Question: I am building a chat program which uses a server and a client. Now I have another idea: a user should be able to select his user color and the messages he sends would have his name in that color. I searched all over the web, but couldn't find a solution. How to implement this?

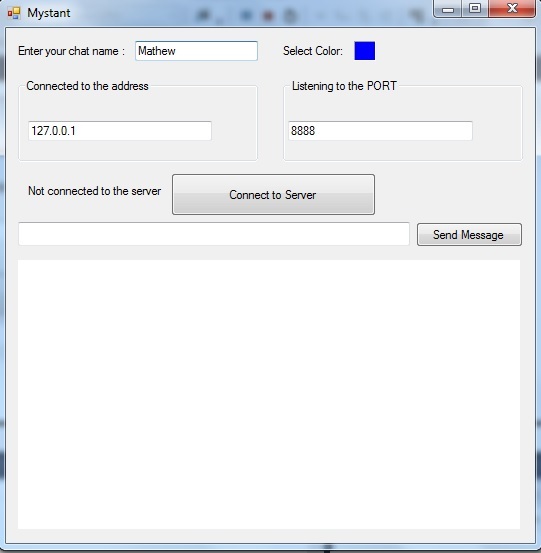
Answer: The simplest solution would be to use a 'RichTextBox' rather than a regular 'TextBox'. For more advanced functionality, you could create a custom 'UserControl' which represents a single chat message. The custom control could have a property that allows you to change the color for that message (and user image, and anything else you want to add). You could load any number of them into a 'FlowLayoutPanel' (one per message). Alternatively, you may want to consider using WPF rather than WinForms.